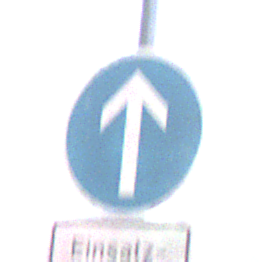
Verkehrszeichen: VorgeschriebeneFahrtrichtungGeradeaus
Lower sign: BesondereFahrzeugeUndTransportgueter3
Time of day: Midday
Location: Outdoor (Nature)
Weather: PartlyCloudy
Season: NotSpecified
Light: Natural